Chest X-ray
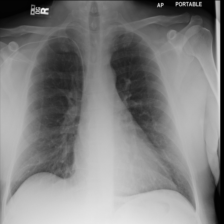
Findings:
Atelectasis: negative
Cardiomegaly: negative
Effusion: negative
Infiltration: negative
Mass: negative
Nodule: negative
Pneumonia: negative
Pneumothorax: negative
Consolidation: negative
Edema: negative
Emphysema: negative
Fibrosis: negative
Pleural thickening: negative
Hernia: negative